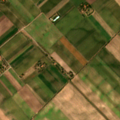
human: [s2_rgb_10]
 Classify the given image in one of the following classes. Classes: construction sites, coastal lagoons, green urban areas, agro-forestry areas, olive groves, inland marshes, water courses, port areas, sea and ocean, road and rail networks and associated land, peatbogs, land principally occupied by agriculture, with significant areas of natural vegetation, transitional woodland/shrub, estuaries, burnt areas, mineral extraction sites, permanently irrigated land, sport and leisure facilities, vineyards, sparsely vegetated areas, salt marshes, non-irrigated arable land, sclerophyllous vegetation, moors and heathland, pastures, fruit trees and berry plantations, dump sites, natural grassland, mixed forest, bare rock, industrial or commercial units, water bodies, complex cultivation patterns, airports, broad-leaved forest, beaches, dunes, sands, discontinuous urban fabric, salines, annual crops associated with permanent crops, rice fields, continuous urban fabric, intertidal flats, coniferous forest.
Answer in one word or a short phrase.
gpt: discontinuous urban fabric, non-irrigated arable land